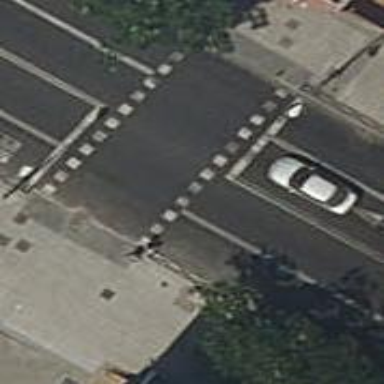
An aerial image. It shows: Road with traffic signals at the crossing.